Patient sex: M
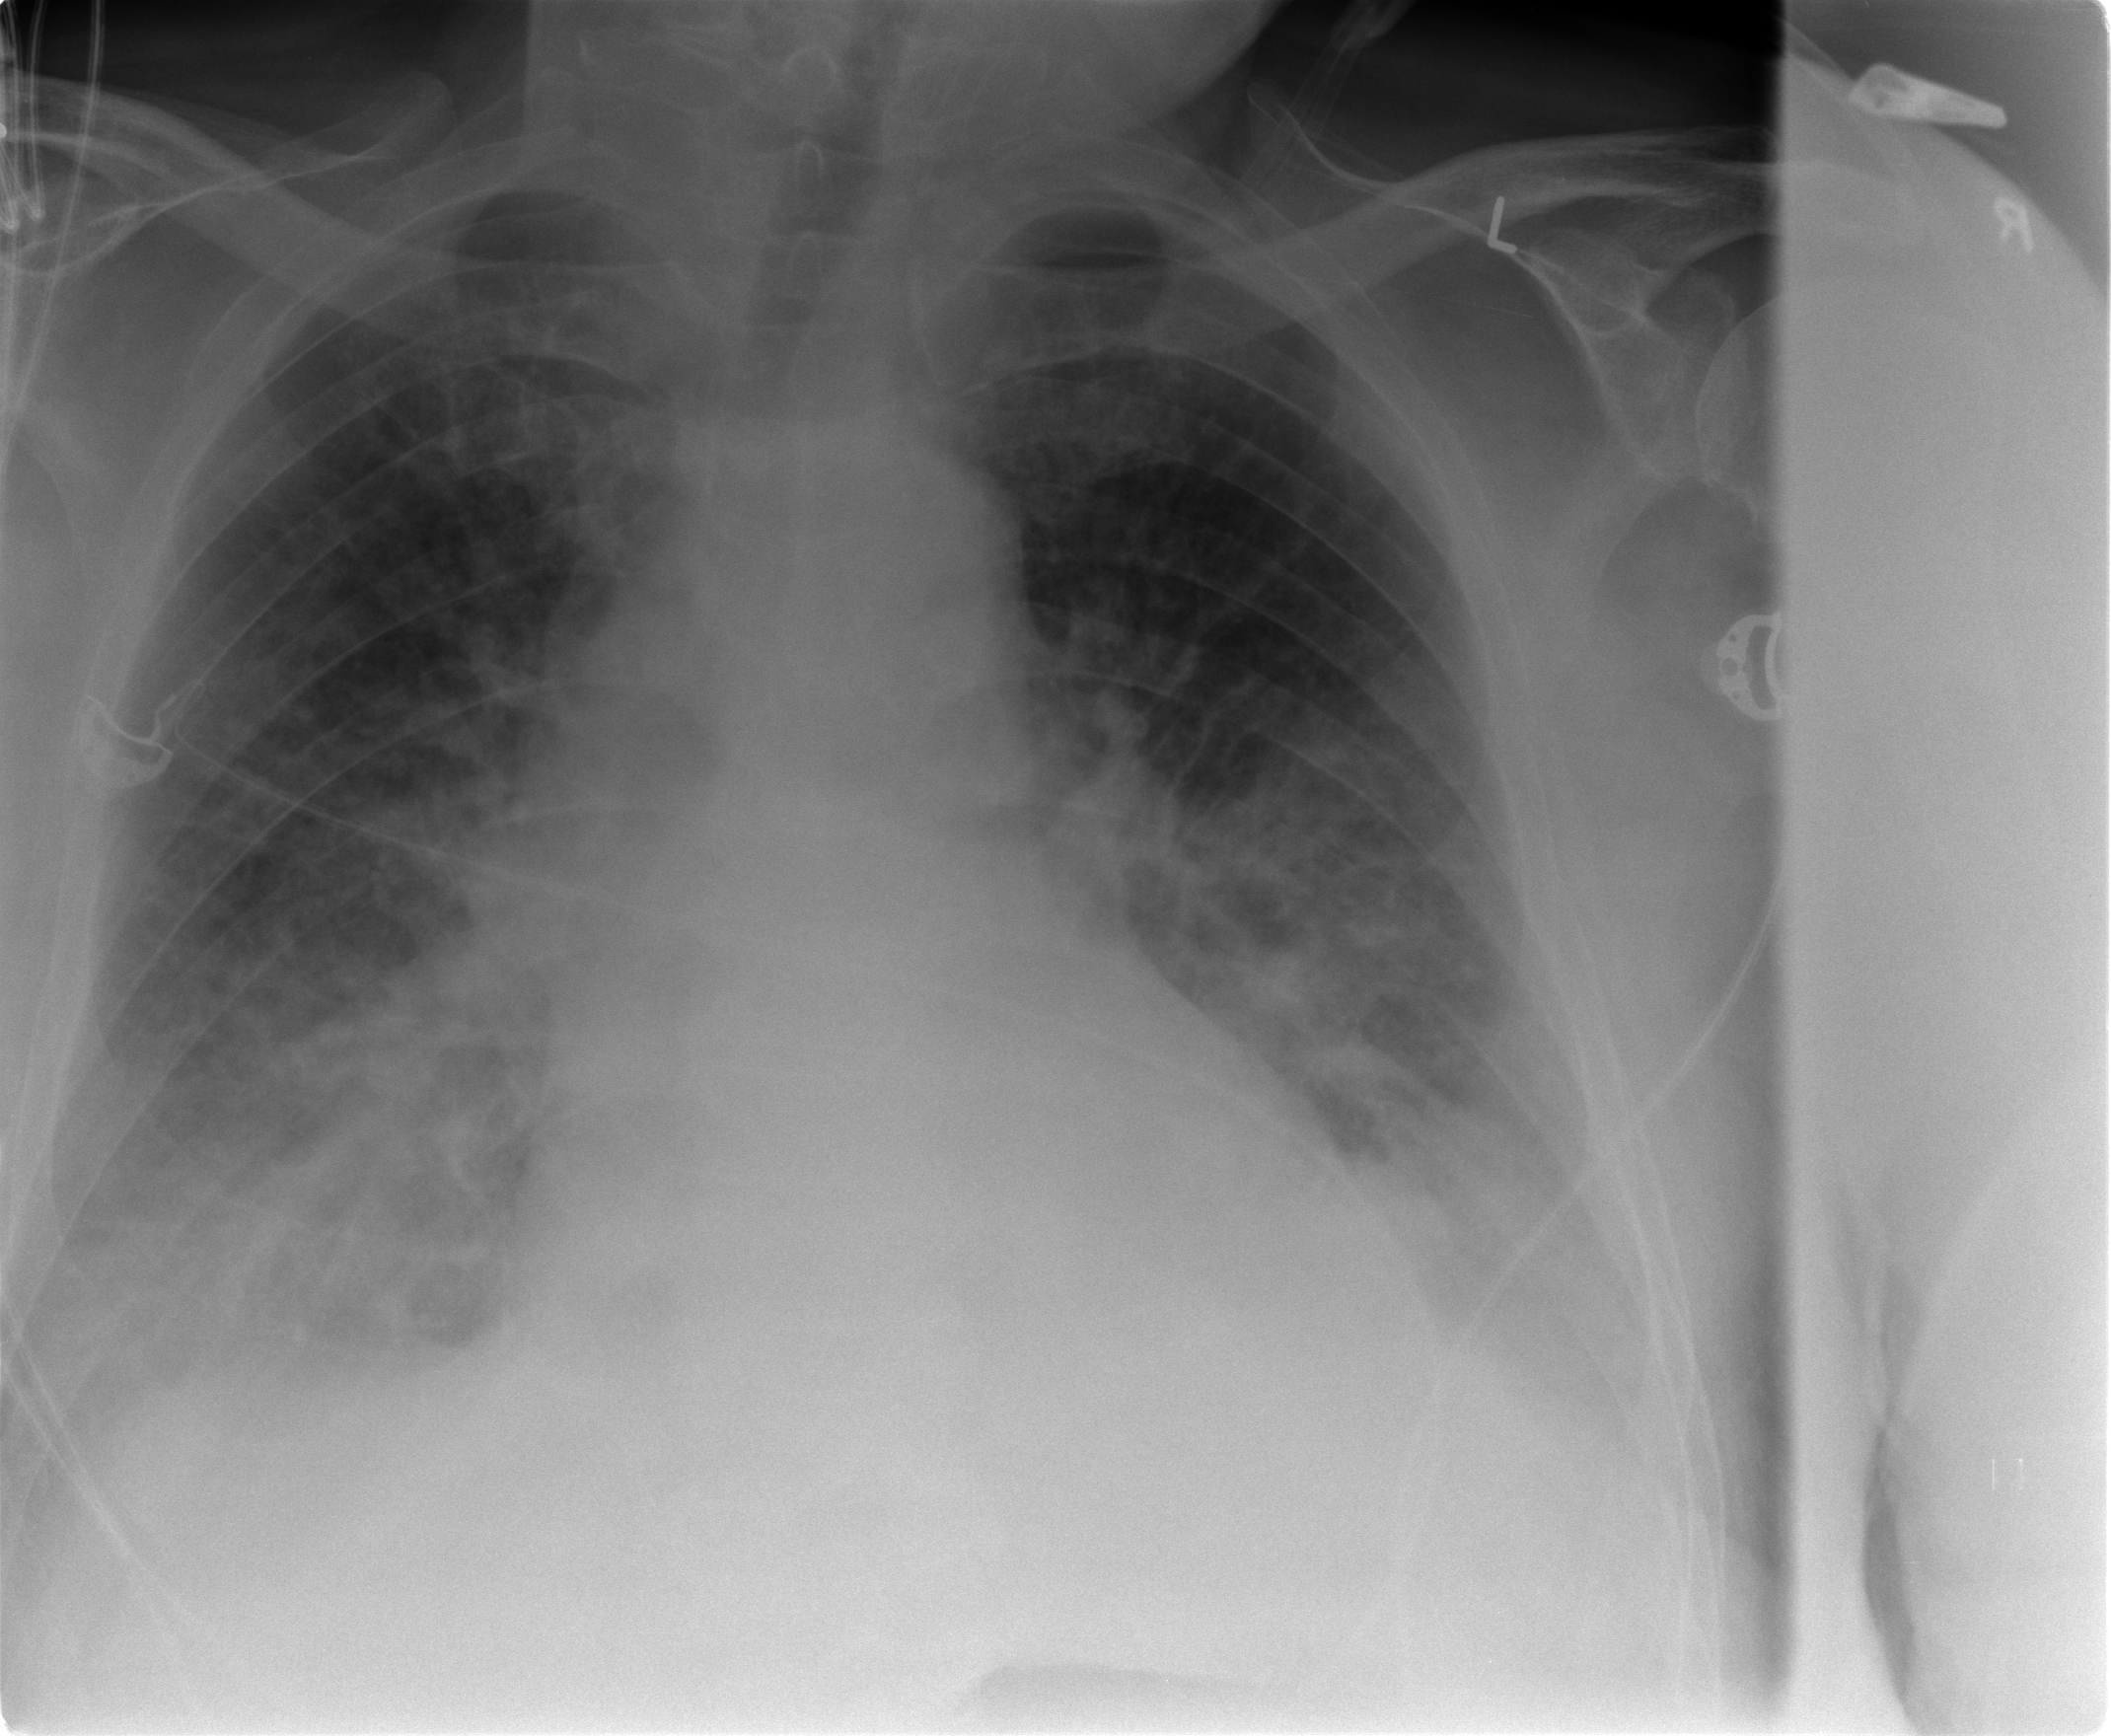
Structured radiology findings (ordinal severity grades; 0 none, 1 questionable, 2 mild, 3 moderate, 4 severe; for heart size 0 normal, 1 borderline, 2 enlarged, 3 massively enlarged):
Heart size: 1
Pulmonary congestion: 1
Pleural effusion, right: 1
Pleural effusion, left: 2
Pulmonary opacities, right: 3
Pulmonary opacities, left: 2
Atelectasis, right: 2
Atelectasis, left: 2